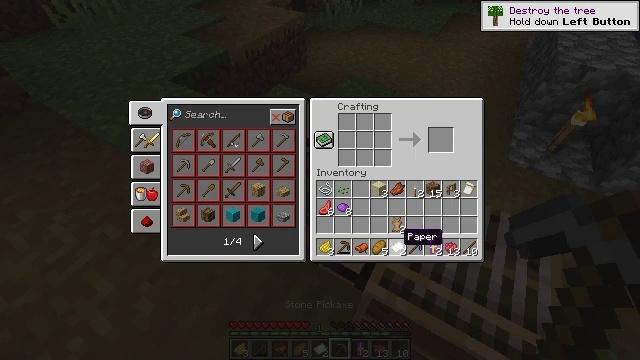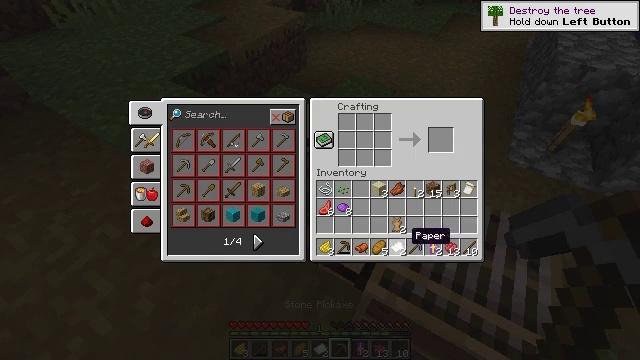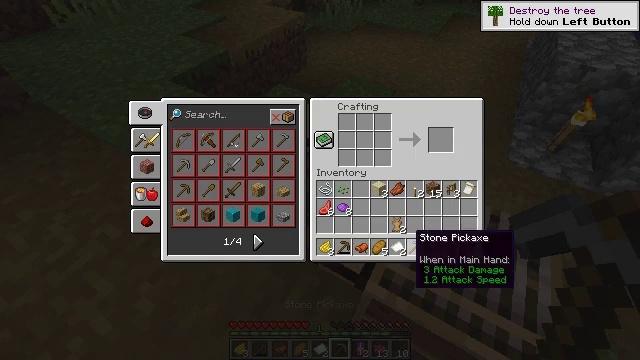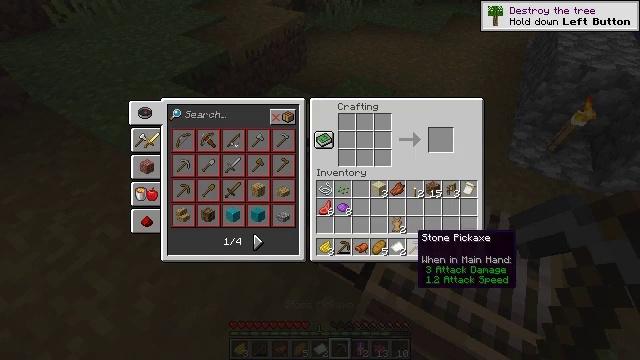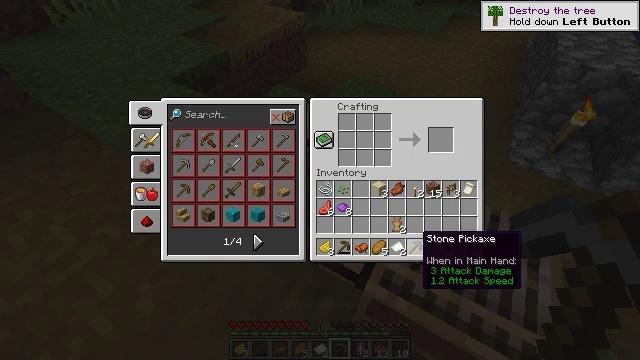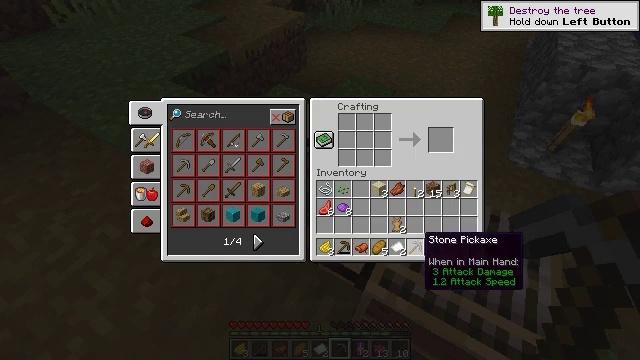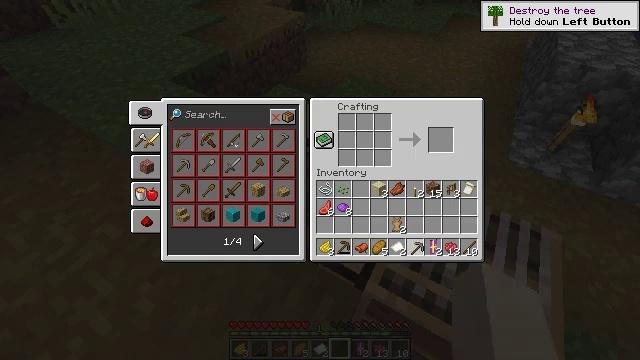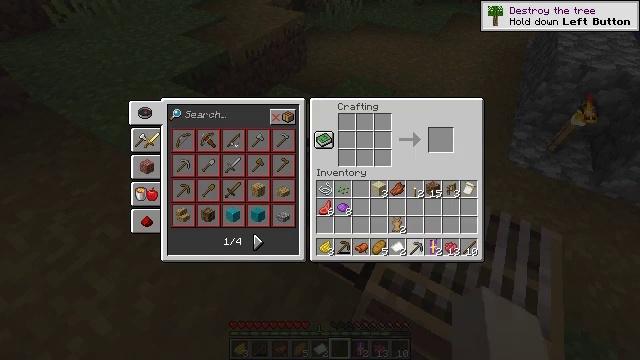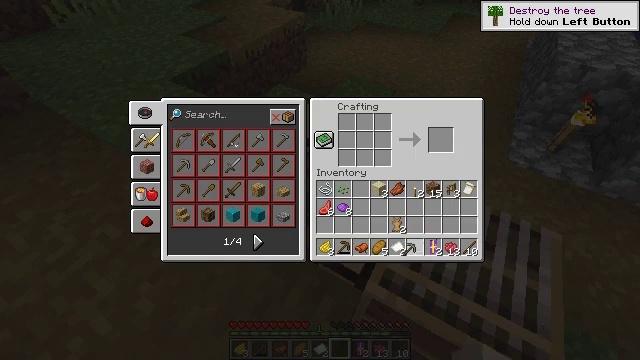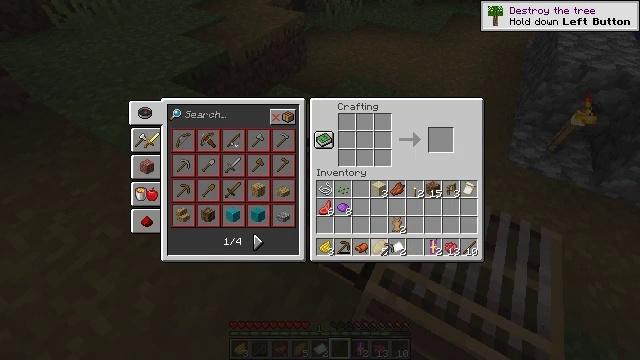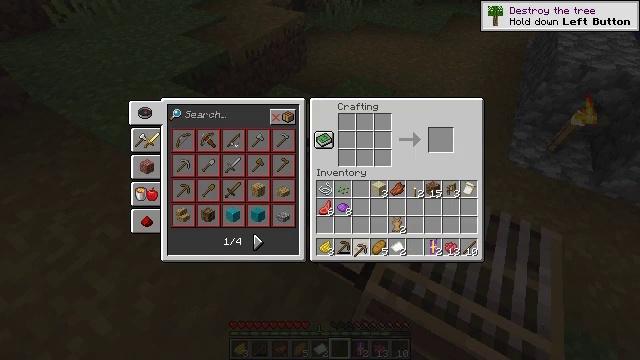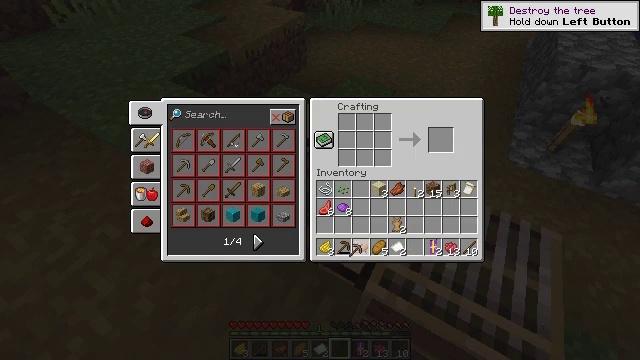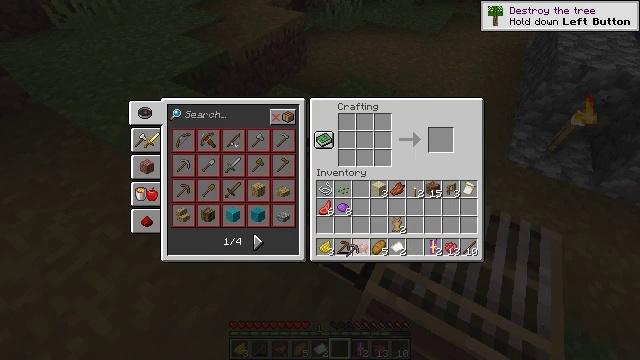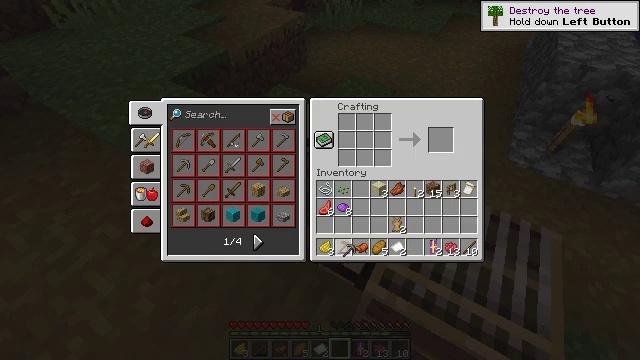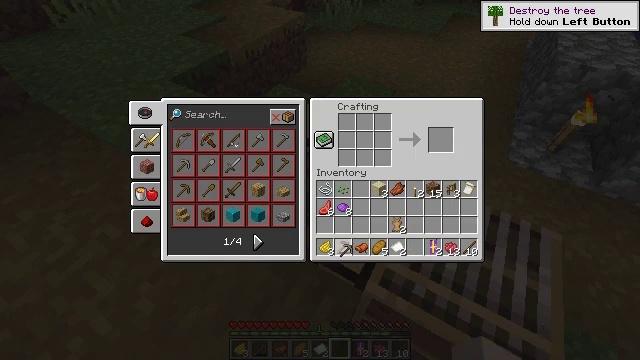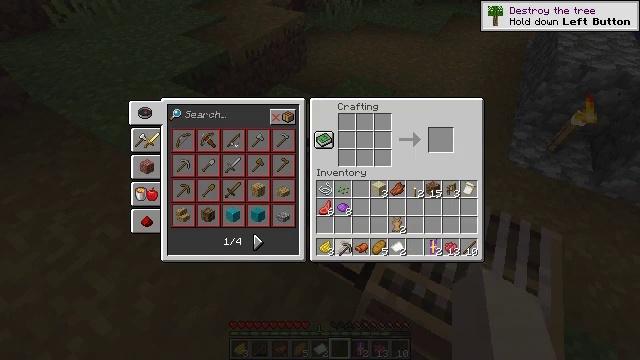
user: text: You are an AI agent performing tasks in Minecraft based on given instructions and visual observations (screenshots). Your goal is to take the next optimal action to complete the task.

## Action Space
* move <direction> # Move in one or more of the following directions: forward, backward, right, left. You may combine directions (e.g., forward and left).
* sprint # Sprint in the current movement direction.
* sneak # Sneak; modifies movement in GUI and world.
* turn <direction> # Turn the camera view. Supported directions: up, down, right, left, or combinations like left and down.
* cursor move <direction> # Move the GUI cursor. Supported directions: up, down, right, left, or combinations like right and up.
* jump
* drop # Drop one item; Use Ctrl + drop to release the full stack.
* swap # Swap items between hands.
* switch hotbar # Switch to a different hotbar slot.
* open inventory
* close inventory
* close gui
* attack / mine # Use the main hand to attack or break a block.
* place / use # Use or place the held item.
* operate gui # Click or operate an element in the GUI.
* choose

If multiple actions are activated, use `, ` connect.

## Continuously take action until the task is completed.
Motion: motion action
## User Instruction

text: Remove the yellow bed.
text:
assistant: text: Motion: cursor move right
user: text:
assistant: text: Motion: no_op
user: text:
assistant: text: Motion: no_op
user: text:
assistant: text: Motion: no_op
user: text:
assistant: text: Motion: no_op
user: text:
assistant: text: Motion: operate gui
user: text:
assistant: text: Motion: operate gui
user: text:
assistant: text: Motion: cursor move left, operate gui
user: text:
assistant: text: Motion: cursor move left
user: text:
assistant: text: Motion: cursor move left
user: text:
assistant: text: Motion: no_op
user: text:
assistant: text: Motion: no_op
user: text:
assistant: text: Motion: no_op
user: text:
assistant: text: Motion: no_op
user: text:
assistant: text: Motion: no_op
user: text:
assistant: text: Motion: no_op
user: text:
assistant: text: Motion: operate gui
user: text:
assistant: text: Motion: operate gui
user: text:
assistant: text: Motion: no_op
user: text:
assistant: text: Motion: no_op
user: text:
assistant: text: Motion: no_op
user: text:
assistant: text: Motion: no_op
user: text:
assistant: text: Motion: no_op
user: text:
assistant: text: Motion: no_op
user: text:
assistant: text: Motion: no_op
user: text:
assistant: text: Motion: cursor move right
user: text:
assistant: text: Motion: no_op
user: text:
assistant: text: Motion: cursor move right
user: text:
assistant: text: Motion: cursor move right
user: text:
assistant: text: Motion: no_op